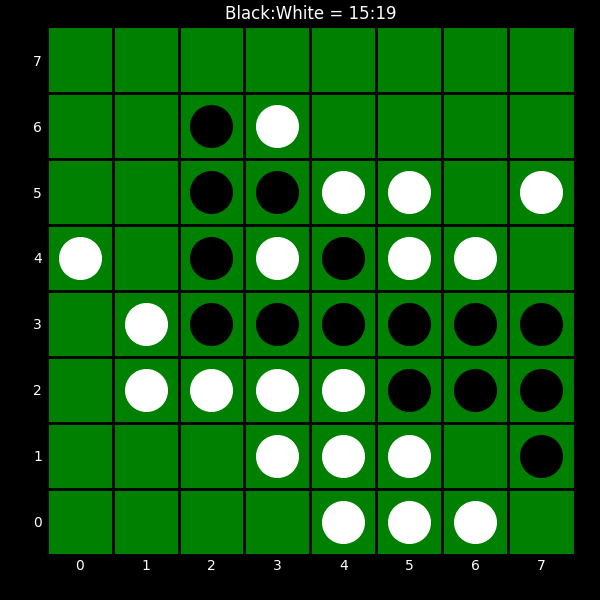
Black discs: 15
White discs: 19